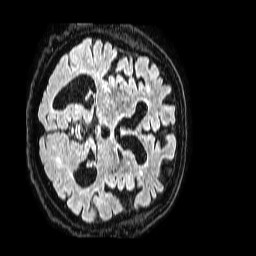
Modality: FLAIR
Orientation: axial
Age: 82
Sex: male
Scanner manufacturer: philips
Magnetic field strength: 1.5 T
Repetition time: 4.8 s
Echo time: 0.3 s